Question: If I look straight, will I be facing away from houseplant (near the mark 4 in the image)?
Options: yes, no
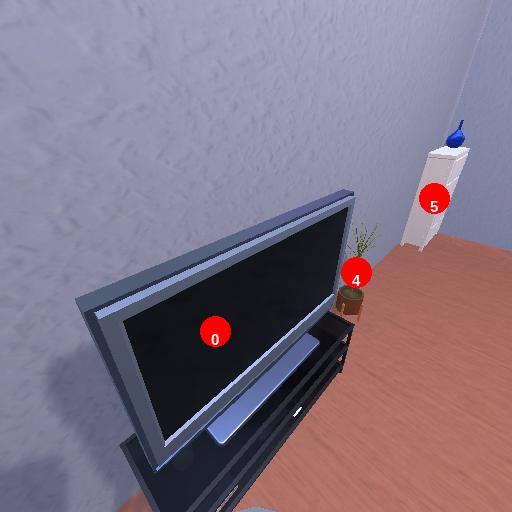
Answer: yes